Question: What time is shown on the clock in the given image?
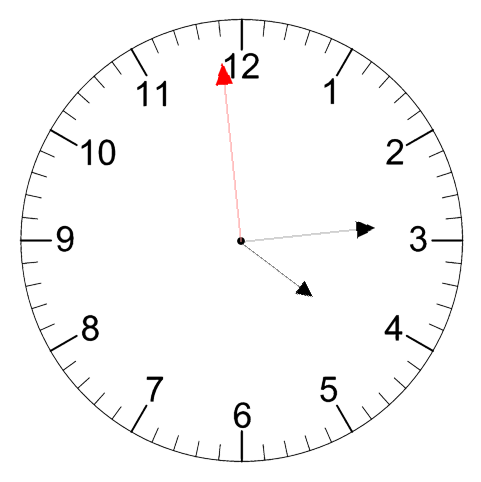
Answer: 04:13:59